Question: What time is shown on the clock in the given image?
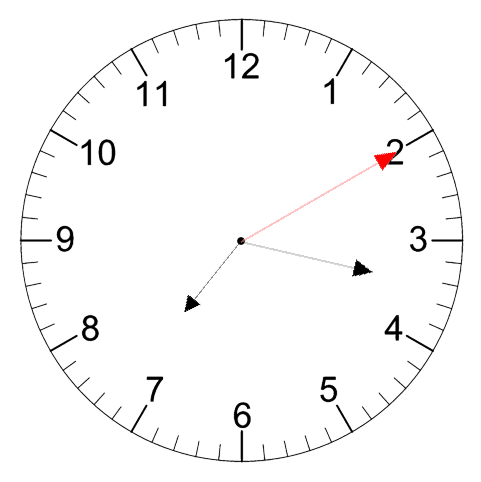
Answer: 07:17:10